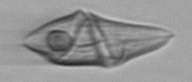
Label: Gyrodinium